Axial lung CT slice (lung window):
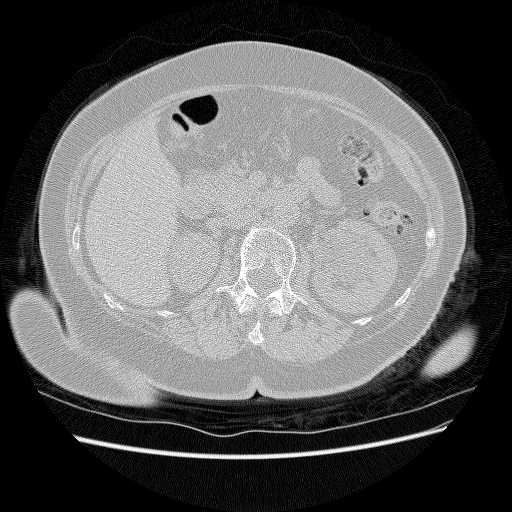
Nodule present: no